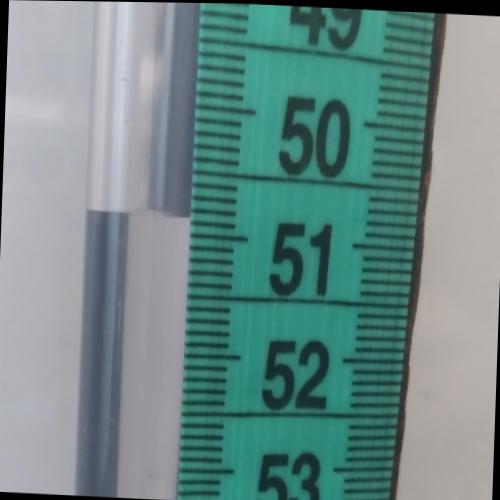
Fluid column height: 50.9 cm